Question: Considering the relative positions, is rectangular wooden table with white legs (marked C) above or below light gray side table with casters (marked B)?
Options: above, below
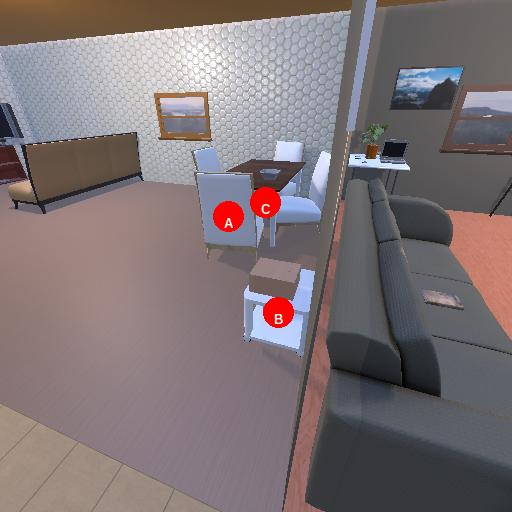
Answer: above